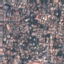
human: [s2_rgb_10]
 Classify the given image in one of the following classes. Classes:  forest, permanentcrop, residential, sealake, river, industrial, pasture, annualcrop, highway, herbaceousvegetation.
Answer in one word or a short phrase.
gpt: Residential